七年级 · 解析几何
下列条件中, 能说明 $A D / / B C$ 的条件有 $($ )个

(1) $\angle 1=\angle 4$
(2) $\angle 2=\angle 3$
(3) $\angle 1+\angle 2=\angle 3+\angle 4$ (4) $\angle A+\angle C=$

$180^{\circ}$

(5) $\angle A+\angle A B C=180^{\circ}$ (6) $\angle A+\angle A D C=180^{\circ}$

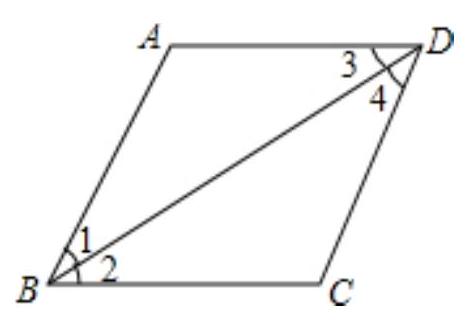
A. 1
B. 2
C. 3
D. 4

答案: B
解析: 【答案】B

【分析】

此题考查平行线的判定，正确识别 “三线八角” 中的同位角、内错角、同旁内角是正确答题的关键，不能遇到相等或互补关系的角就误认为具有平行关系，只有同位角相等、内错角相等、同旁内角互补，才能推出两被截直线平行. 根据平行线的判定定理逐一判断, 排除错误答案.

【解答】

解: (1) $\angle 1=\angle 4$, 可得 $A B / / D C$, 错误;

(2) $\angle 2=\angle 3$, 可得 $A D / / B C$, 正确;

(3) $\angle 1+\angle 2=\angle 3+\angle 4$, 不能判断 $A D / / B C$, 错误;

(4) $\angle A+\angle C=180^{\circ}$, 不能判断 $A D / / B C$, 错误;

(5) $\angle A+\angle A B C=180^{\circ}$, 可得 $A D / / B C$, 正确;

(6) $\angle A+\angle A D C=180^{\circ}$, 可得 $A B / / D C$, 错误;

综上诉述(2)(5)共2个正确.

故选 $B$.